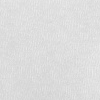
Atmospheric dust classification: dusty